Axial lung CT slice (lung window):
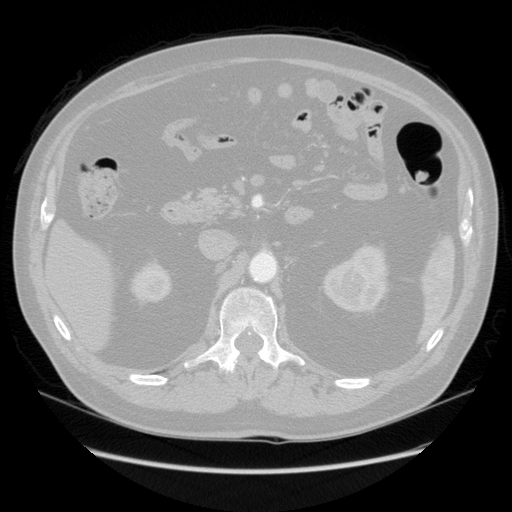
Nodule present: no